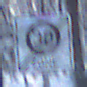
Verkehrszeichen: EndeZone30
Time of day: MorningAfternoon
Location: Outdoor (Nature)
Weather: Clear
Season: Winter
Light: Natural